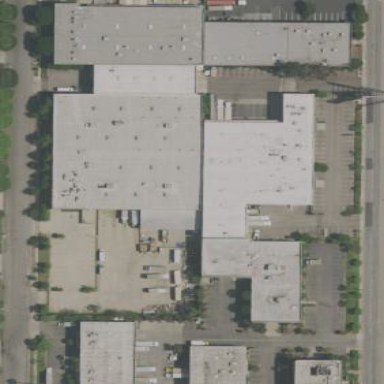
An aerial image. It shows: Warehouse building.